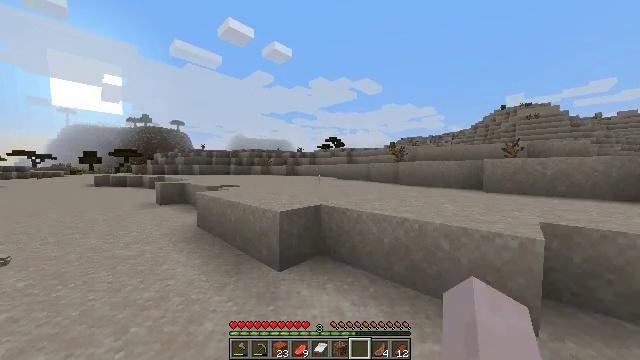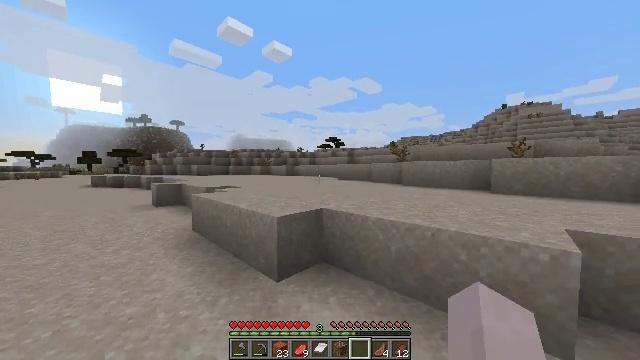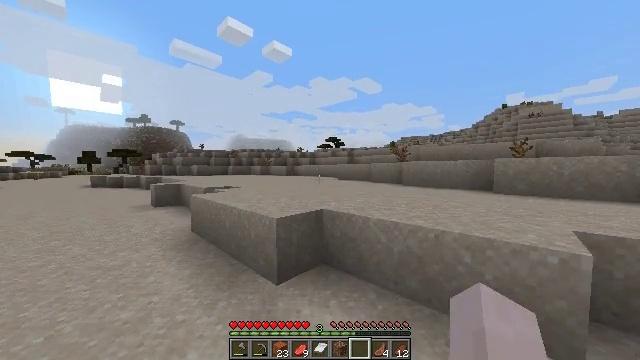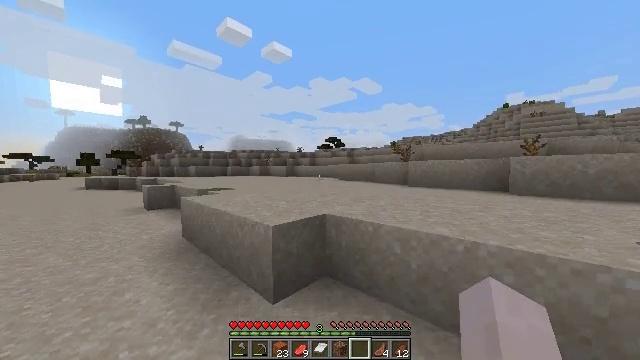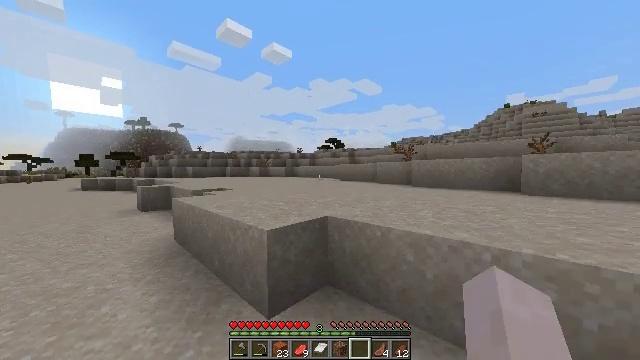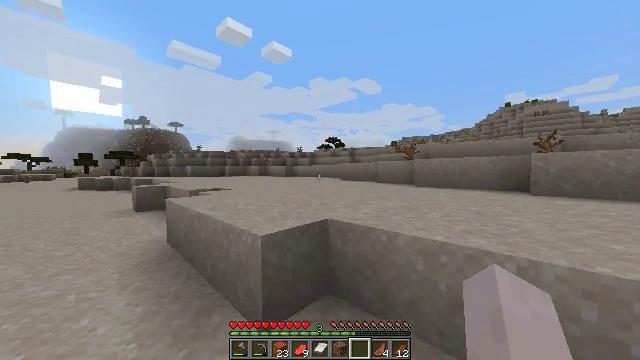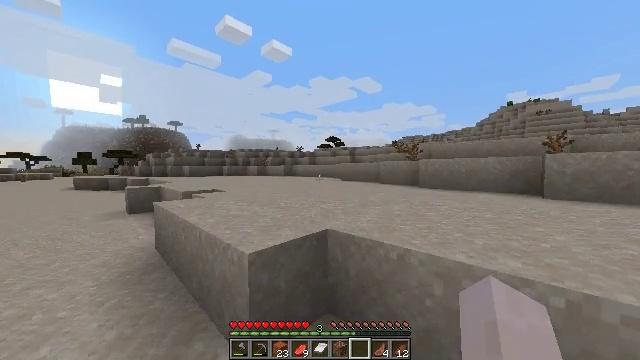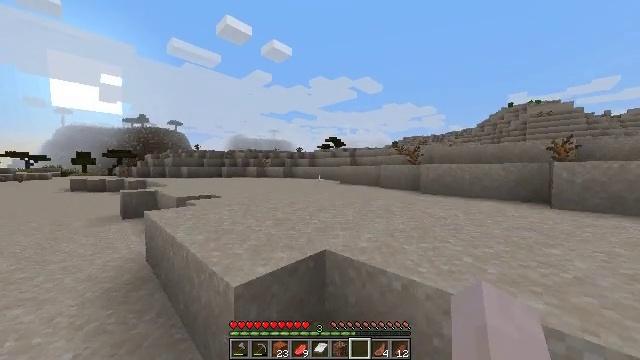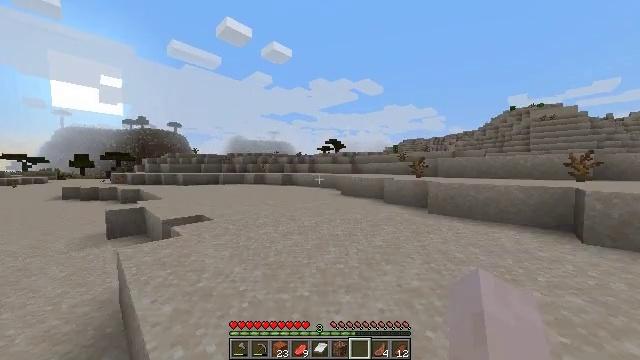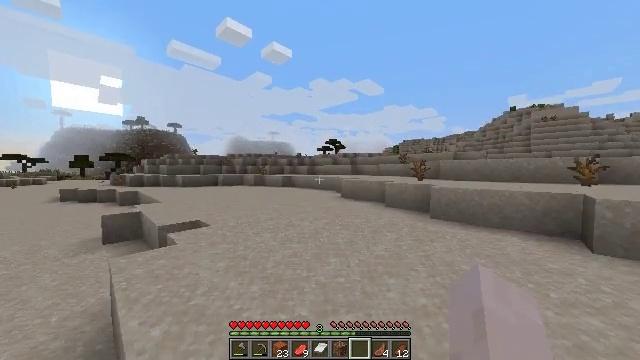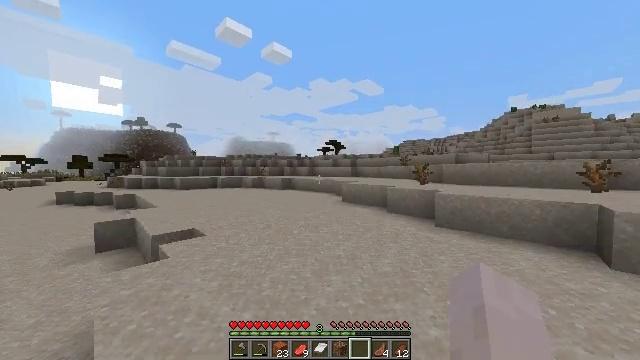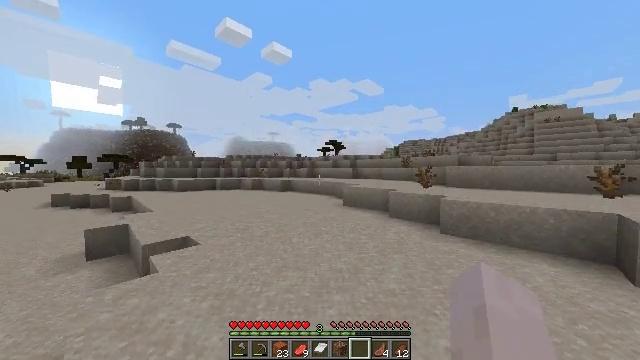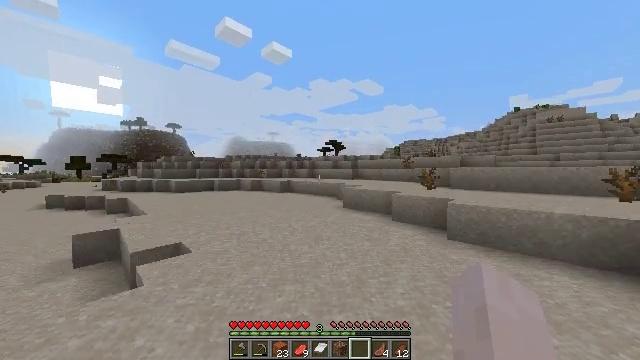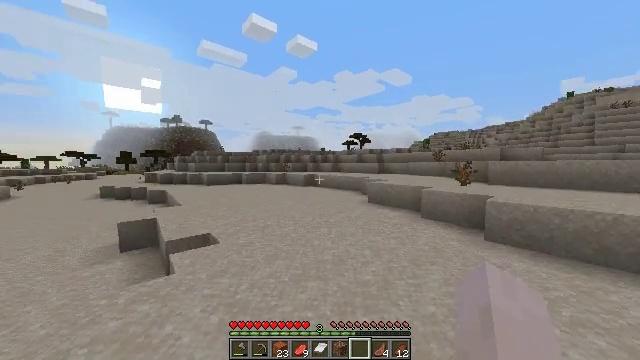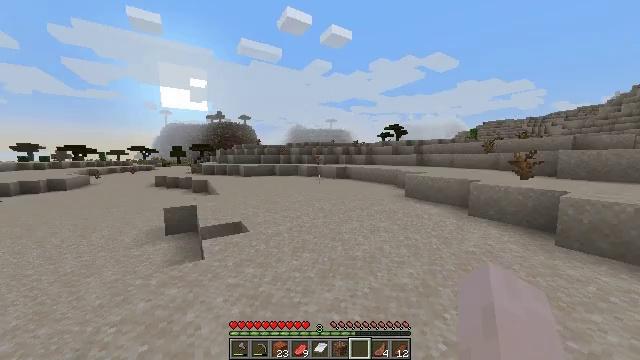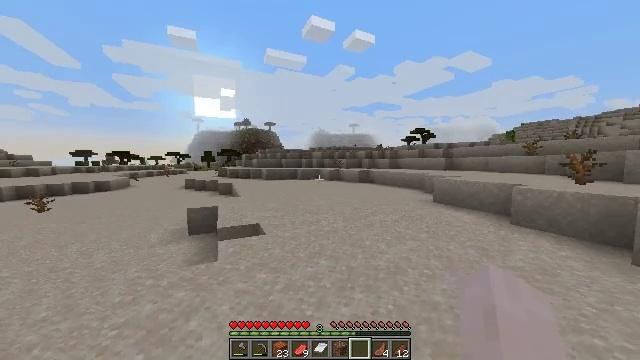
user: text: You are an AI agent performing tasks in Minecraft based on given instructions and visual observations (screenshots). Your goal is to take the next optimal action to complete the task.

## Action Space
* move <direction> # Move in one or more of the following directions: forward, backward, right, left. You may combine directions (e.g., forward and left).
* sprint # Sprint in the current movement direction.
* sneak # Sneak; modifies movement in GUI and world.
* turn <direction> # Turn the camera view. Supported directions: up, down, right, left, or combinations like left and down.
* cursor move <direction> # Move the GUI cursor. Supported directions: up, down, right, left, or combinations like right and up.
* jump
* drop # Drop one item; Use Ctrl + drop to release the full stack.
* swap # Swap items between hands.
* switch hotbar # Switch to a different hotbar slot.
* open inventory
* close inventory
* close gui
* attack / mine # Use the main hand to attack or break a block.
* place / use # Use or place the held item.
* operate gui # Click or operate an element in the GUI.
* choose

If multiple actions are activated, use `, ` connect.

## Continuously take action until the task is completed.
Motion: motion action
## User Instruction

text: Left click to mine the dead bush.
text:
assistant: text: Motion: move forward
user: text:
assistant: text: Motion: move forward
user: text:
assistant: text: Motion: move forward, sprint
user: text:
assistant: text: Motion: move forward, sprint
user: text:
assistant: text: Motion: move forward, sprint
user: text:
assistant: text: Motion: move forward, sprint
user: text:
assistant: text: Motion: move forward, sprint, jump
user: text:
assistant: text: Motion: move forward, sprint, jump
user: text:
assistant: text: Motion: move forward, sprint, jump
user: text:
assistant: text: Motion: move forward, sprint, jump
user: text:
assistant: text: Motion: move forward, sprint, jump
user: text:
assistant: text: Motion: move forward, sprint, jump
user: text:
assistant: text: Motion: move forward, sprint, turn left and down, jump
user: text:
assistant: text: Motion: move forward, sprint, turn left and down, jump
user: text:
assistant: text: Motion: move forward, sprint, turn left and up, jump
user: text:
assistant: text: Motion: move forward, sprint, turn left, jump
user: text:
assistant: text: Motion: move forward, sprint, turn left, jump
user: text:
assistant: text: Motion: move forward, sprint, jump
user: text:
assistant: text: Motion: move forward, sprint, jump
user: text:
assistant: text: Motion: move forward, sprint, jump
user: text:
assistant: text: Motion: move forward, sprint, jump
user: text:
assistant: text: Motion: move forward, sprint, jump
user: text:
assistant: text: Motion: move forward, sprint, jump
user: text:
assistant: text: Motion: move forward, sprint, jump
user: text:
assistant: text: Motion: move forward, sprint, jump
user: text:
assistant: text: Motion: move forward, sprint, jump
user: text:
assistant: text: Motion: move forward, sprint, jump
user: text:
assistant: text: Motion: move forward, sprint, jump
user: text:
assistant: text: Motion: move forward, sprint, jump
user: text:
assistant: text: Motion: move forward, sprint, jump